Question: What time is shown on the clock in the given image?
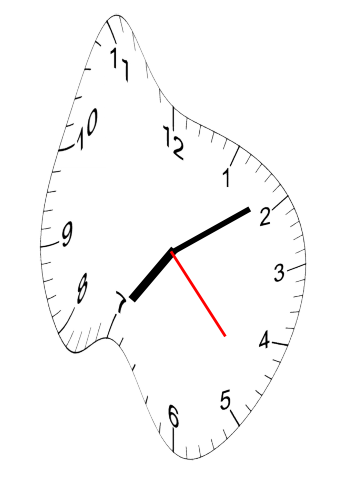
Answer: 07:09:23